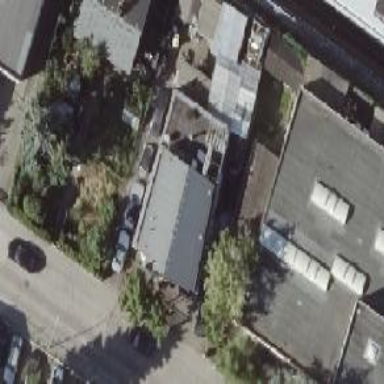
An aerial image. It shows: Car repair shop.